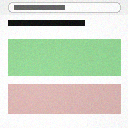
Screen state: on